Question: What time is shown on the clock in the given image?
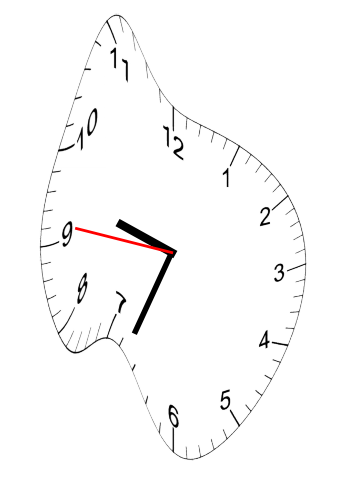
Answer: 09:33:46